Aerial crown-view tile of a tropical tree (Barro Colorado Island, Panama), acquired 20250124:
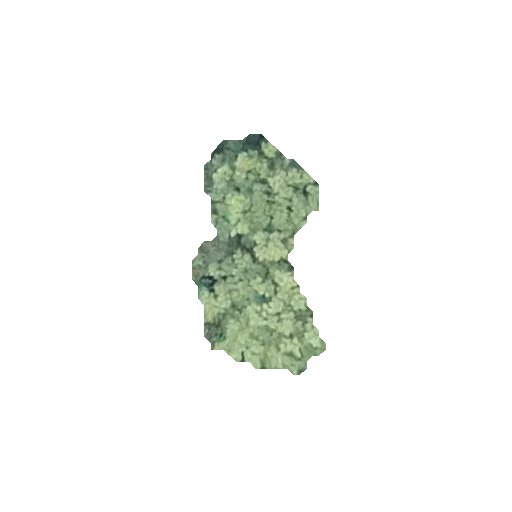
Species: Tachigali panamensis
GBIF accepted scientific name: Tachigali panamensis
Crown area: 32.493 m²